Aerial crown-view tile of a tropical tree (Barro Colorado Island, Panama), acquired 20240611:
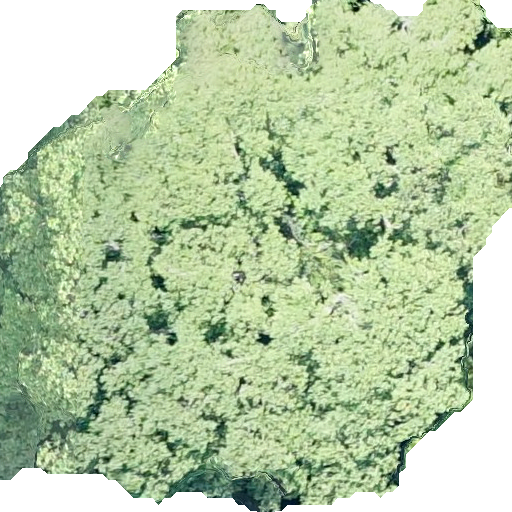
Species: Hieronyma alchorneoides
GBIF accepted scientific name: Hieronyma alchorneoides
Crown area: 371.824 m²